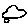
Label: car